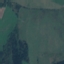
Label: Pasture